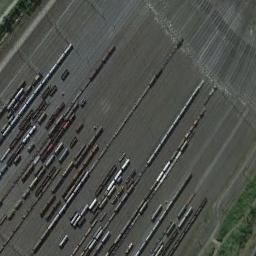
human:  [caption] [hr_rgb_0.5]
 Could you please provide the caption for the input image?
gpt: There is a row of grey buildings on one side of the railway .

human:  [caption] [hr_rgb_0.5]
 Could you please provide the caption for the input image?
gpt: These railways have lots of trains on the tracks .

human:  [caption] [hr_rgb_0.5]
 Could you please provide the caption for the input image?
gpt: There are many trains on the railway .

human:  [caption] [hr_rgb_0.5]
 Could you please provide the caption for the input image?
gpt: There are some trains on the railway .

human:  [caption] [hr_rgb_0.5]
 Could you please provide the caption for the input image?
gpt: There are many carriages on the railway .